Field crop: maize
Growth stage: 2
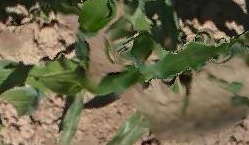
Species: maize